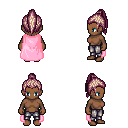
a pixel art fantasy rpg character, female body template, human, dark skin, pink cape, metal pants, white blonde long topknot hairstyle, four views (front, back, left, right), 2x2 character sprite sheet, small pixel art, hard edges, no anti-aliasing